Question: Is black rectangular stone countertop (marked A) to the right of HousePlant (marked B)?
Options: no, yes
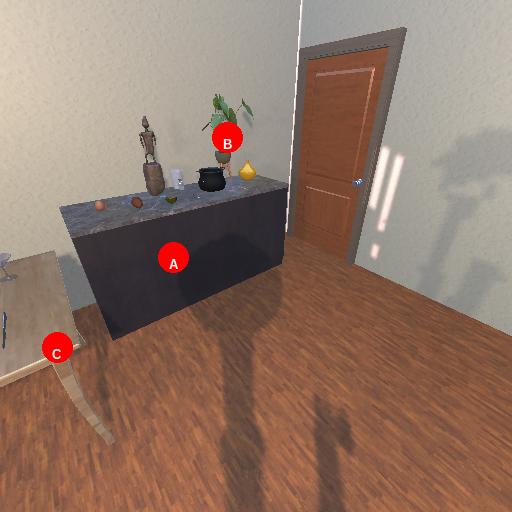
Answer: no